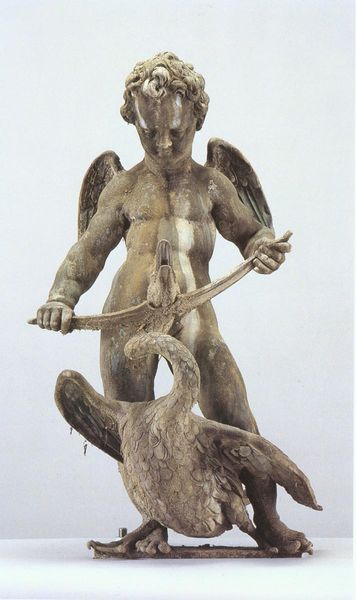
Titel: Herkulesbrunnen in Augsburg
Künstler: Adriaen de Vries
Standort: Augsburg (EU - D - B)
Schlagwörter: feder, flügel, hand, nackt, vogel, haar, tier, federn, gesicht, halten, sockel, stein, hals, hände, figur, haare, engel, putto, skulptur, statue, ente, gans, schnabel, schwan, bogen, gewalt, bauch, junge, muskulös, knabe, schwert, waffe, muskel, mamor, tötung, figurr